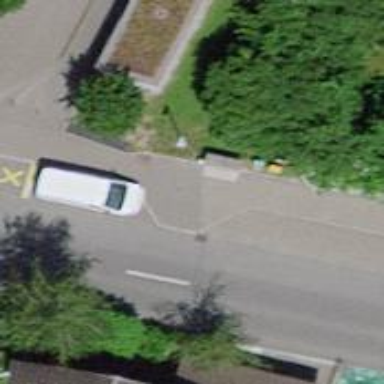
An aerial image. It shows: Street cabinet used for power utility.